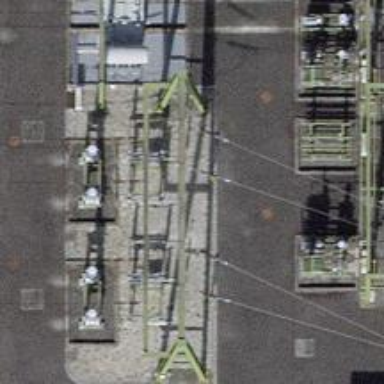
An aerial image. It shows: Insulator used in power equipment.